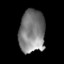
Tissue: lung
Cell type: Epithelial cells
Senescence score: 0.2316
Nuclear area (px): 1088
Mean DAPI intensity: 125.189